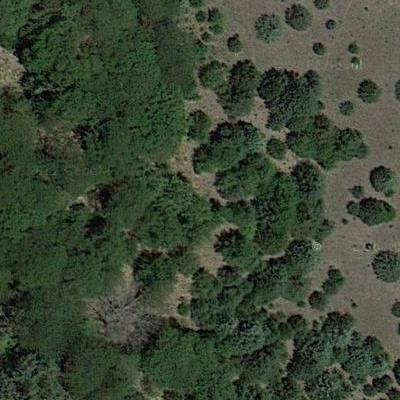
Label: eForest